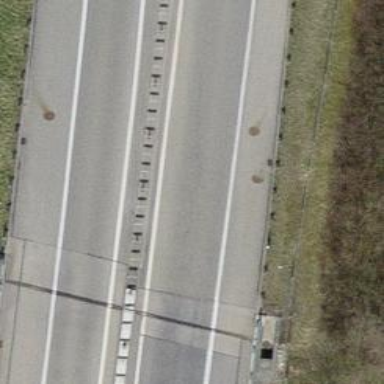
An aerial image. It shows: Bridge on motorway link.